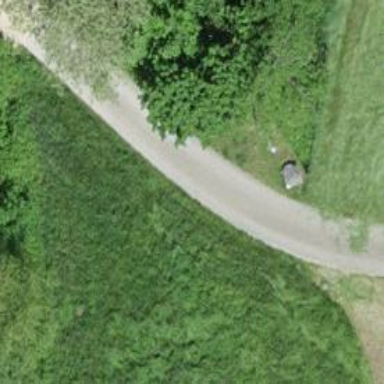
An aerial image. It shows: Compacted track road with excellent visibility on the trail.